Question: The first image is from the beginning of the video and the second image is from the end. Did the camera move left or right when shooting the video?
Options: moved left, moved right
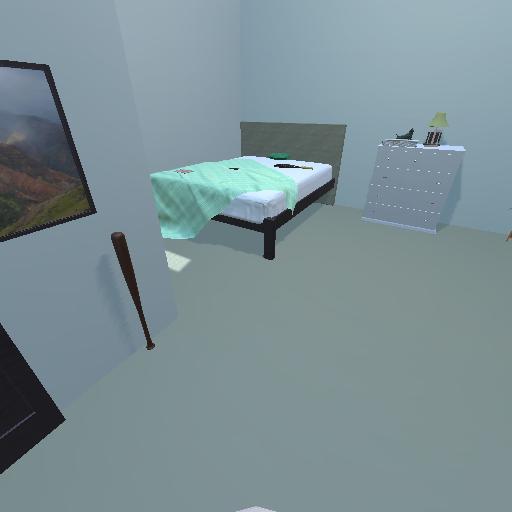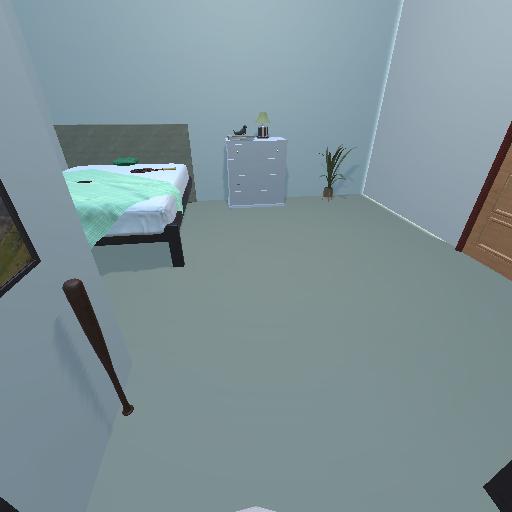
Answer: moved left